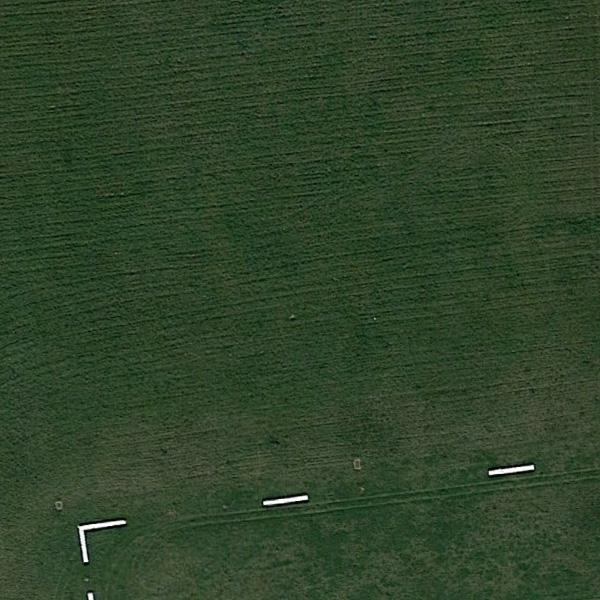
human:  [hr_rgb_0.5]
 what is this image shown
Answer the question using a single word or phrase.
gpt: meadow